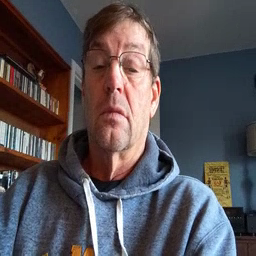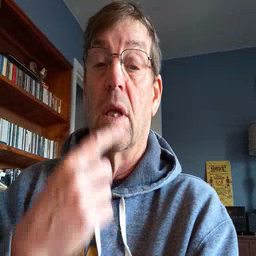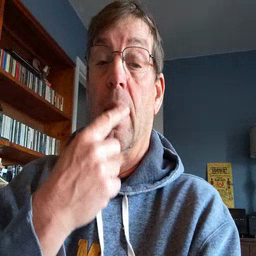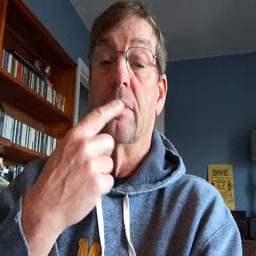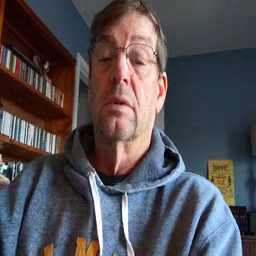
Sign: lips